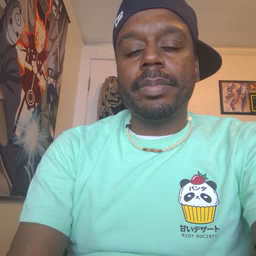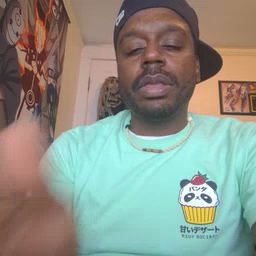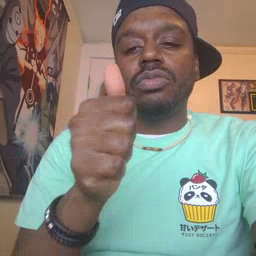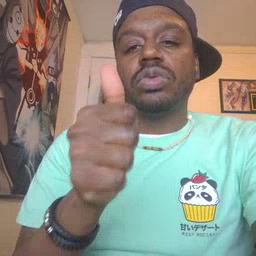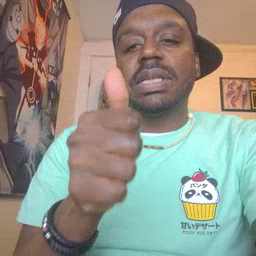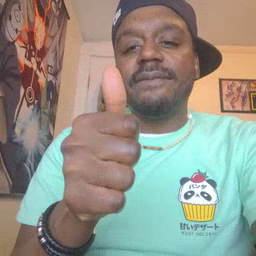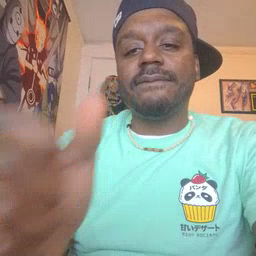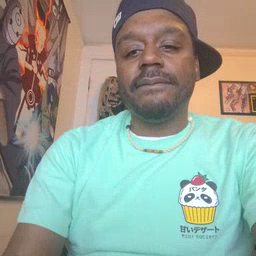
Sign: yourself